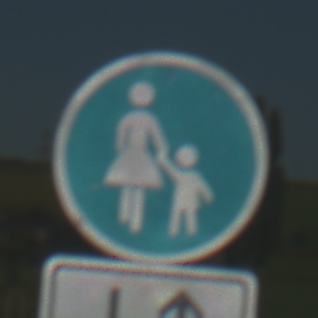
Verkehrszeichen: Gehweg
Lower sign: RichtungsangabeDurchPfeile8
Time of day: MorningAfternoon
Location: Outdoor (Nature)
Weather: Clear
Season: NotSpecified
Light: Natural